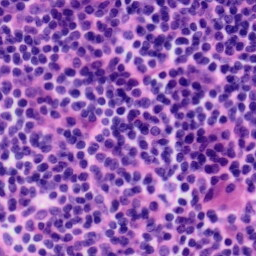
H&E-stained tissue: Tonsil